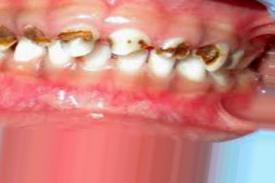
Condition: Caries